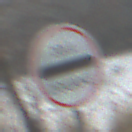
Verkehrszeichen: Zollstelle
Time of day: MorningAfternoon
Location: Outdoor (Nature)
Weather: PartlyCloudy
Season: NotSpecified
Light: Natural